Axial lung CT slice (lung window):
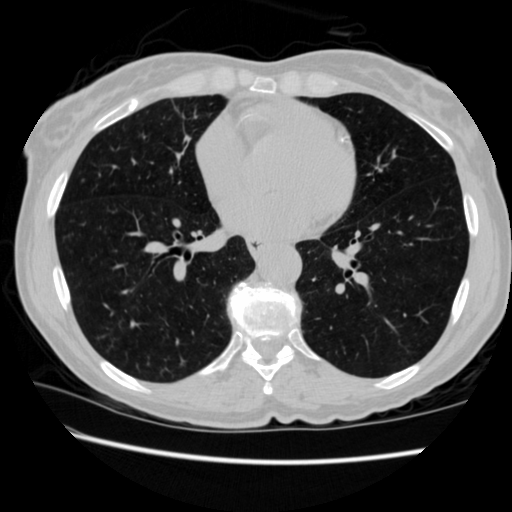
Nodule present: no